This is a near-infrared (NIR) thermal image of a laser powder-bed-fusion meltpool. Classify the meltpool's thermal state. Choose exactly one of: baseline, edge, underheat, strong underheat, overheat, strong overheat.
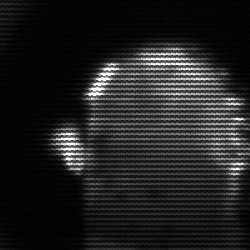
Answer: baseline